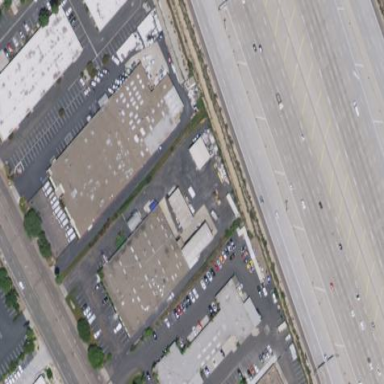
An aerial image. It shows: Industrial building.